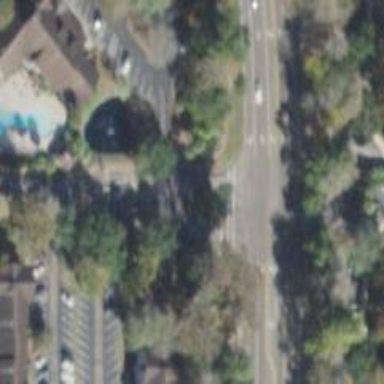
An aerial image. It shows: Unmarked road crossing.